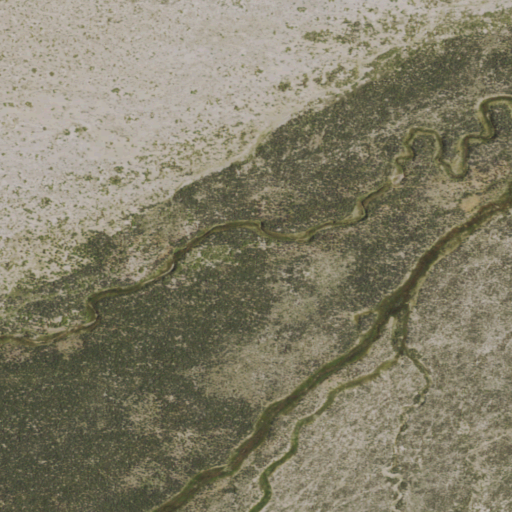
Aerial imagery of valley in Nevada named Denay Valley containing only shrub